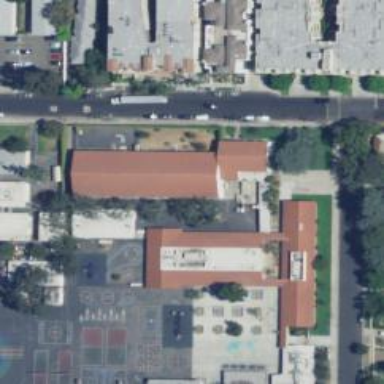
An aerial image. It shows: School.